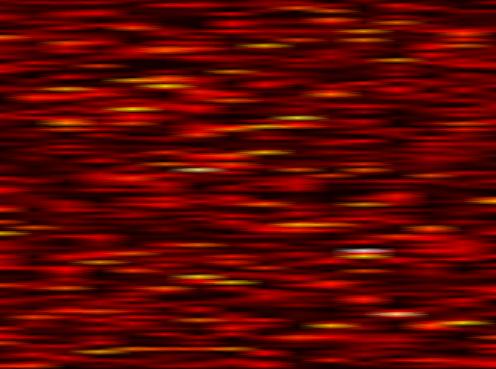
Label: WOLA